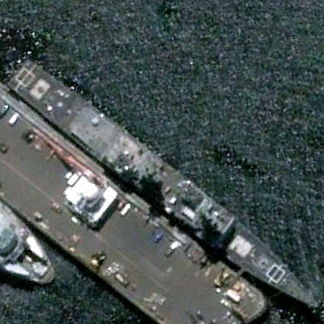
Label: cruiser